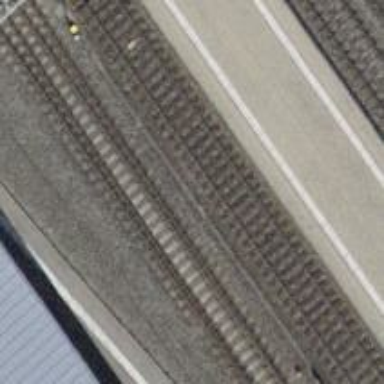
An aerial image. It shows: Single railway track with electrification through contact line.